Interaction volume radius: 5 \u00c5
Interaction volume height: 15 \u00c5
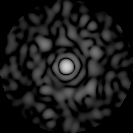
Disorder parameter: 0.8532